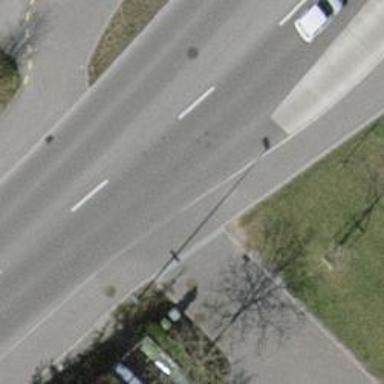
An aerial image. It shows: Unmarked crossing on the road.